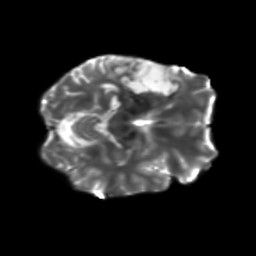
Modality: T2w
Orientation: axial
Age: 36
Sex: female
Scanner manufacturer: siemens
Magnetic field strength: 3 T
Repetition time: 5.47 s
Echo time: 0.0854 s